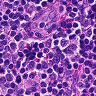
Metastatic tissue present: no